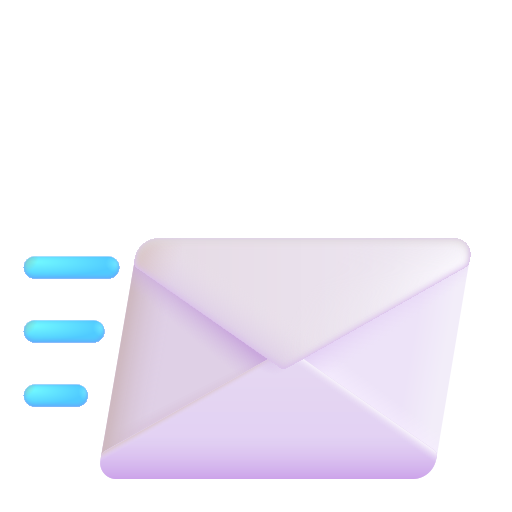
incoming envelope color